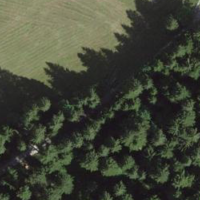
EUNIS habitat code: 43
Species observed at this site:
Petasites albus